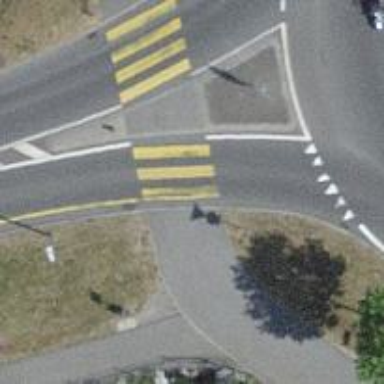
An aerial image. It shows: Uncontrolled zebra crossing with zebra markings.